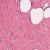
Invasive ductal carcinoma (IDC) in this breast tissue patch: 0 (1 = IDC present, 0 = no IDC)